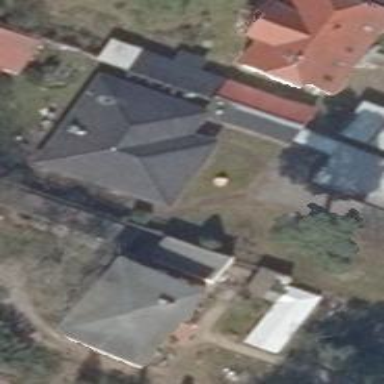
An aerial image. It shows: Building with hipped roof shape.